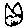
Label: cat